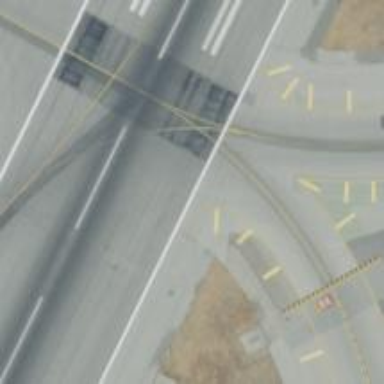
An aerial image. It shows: Asphalt taxiway in the airport.